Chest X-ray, PA view. Patient: 46 years old, sex M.
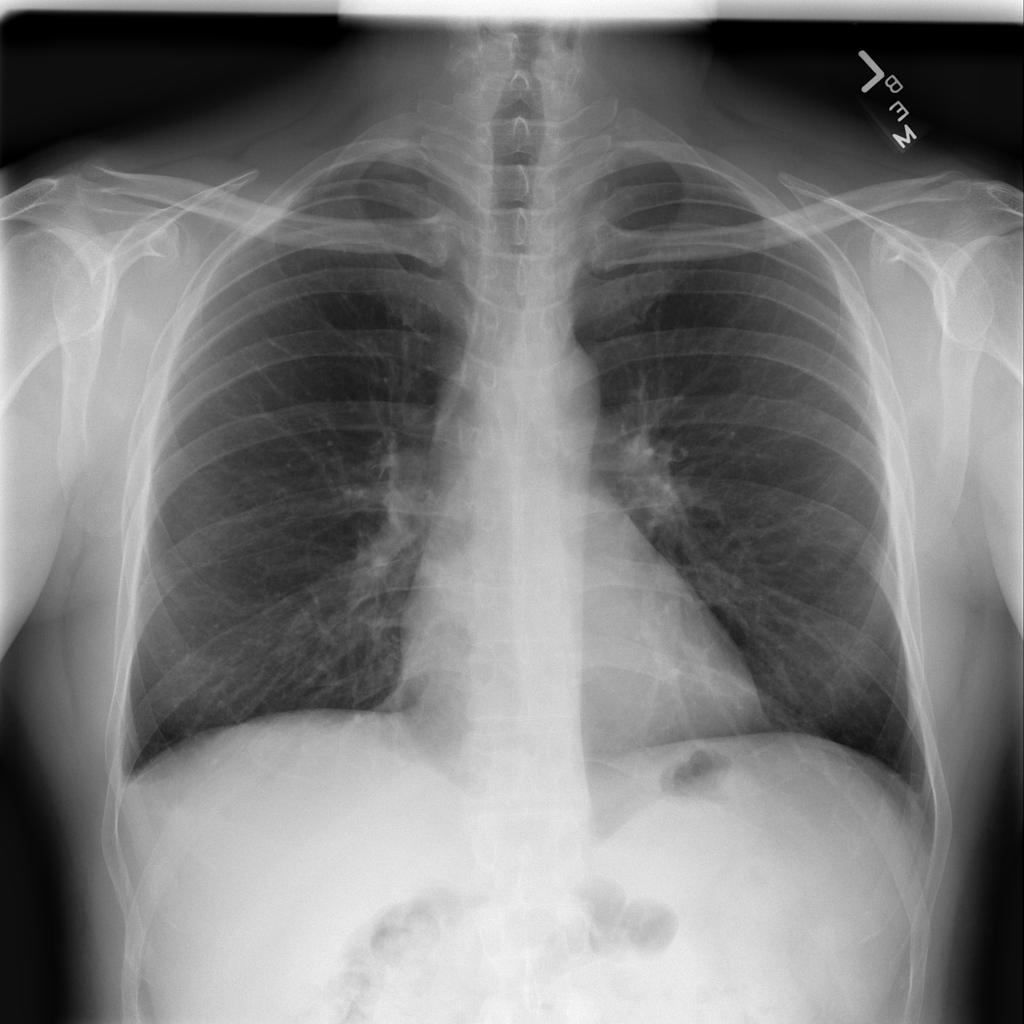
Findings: No Finding